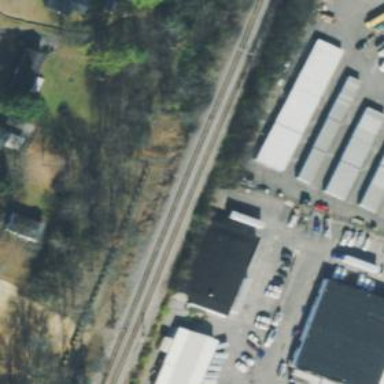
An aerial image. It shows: Railway track.